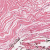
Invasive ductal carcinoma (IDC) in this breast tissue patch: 0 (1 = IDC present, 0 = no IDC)